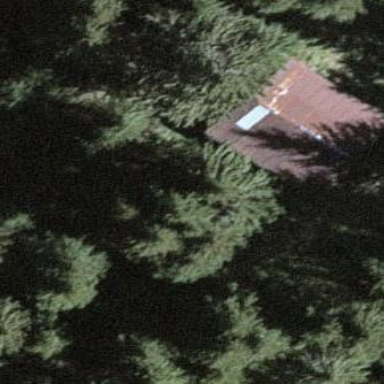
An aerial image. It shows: Wilderness hut with building and wall.